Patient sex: M
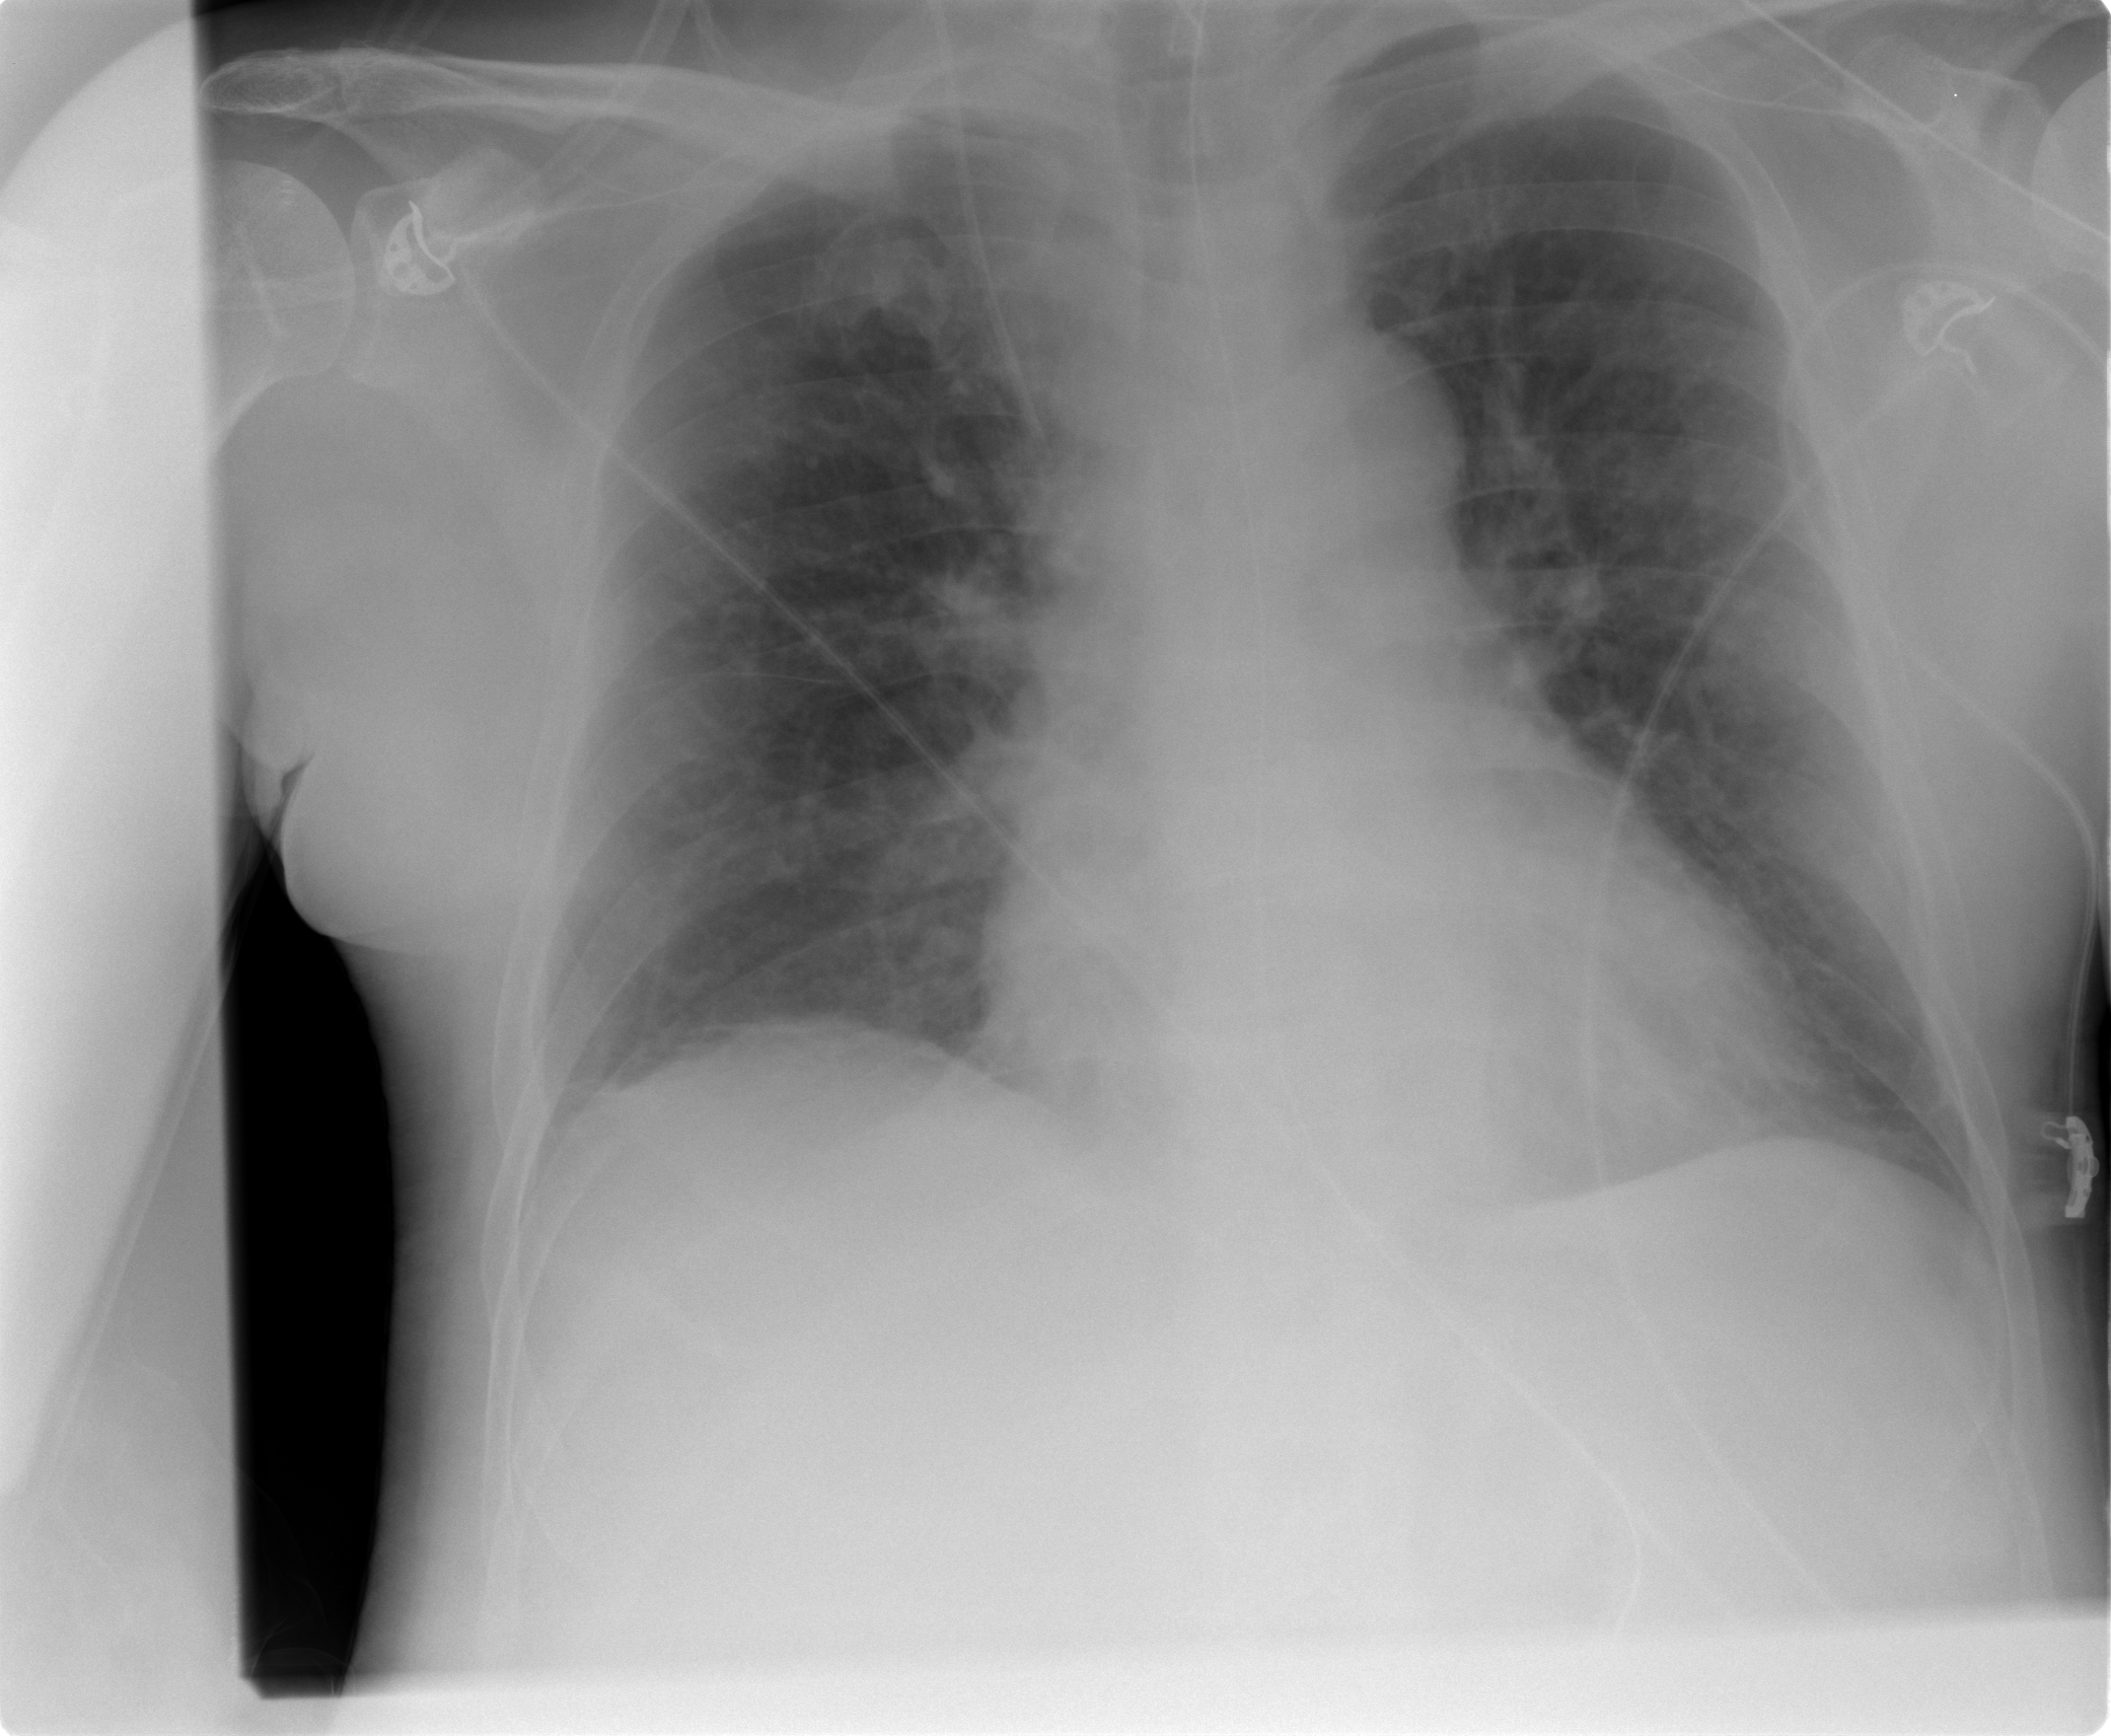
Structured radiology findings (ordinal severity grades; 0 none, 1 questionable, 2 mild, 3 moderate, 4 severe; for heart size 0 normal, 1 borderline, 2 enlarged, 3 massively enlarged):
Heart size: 0
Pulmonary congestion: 0
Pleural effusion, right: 0
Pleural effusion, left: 0
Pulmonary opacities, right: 0
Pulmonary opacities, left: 0
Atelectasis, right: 2
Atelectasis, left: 2